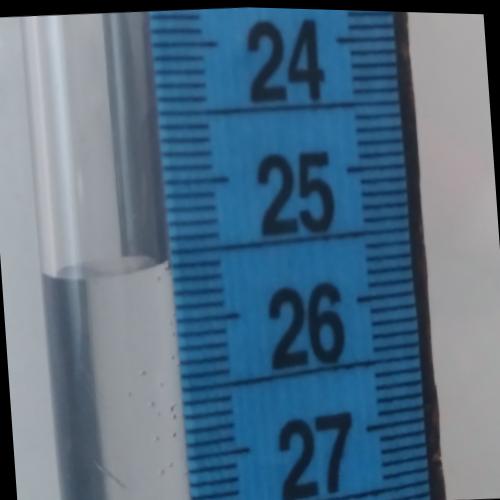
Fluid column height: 25.6 cm